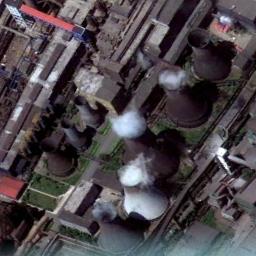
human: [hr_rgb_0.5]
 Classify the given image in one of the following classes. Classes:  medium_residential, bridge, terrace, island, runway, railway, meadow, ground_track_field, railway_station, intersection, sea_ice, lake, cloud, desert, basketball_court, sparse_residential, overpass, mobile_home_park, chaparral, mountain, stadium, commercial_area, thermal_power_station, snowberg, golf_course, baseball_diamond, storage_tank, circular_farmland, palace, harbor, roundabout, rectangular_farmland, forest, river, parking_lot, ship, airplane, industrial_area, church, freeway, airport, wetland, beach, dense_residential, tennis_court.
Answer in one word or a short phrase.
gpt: thermal_power_station